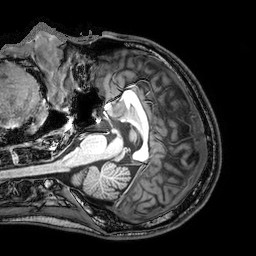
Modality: T1w
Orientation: coronal
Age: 24
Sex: male
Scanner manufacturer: philips
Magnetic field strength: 3 T
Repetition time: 8.138 s
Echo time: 3.726 s